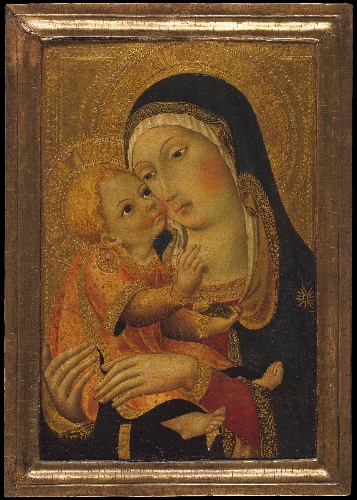
Title: Madonna and Child
Artist: Sano di Pietro (Ansano di Pietro di Mencio)
Artist bio: Italian, Siena 1405–1481 Siena
Date: ca. 1448–60
Object type: Painting
Classification: Paintings
Medium: Tempera on wood, gold ground
Dimensions: Overall: 24 7/8 × 17 5/8 in. (63.2 × 44.8 cm)
Painted surface: 21 5/8 × 14 1/8 in. (54.9 × 35.9 cm)
Department: Robert Lehman Collection
Credit line: Robert Lehman Collection, 1975
Accession year: 1975
Repository: Metropolitan Museum of Art, New York, NY
Tags: Madonna and Child